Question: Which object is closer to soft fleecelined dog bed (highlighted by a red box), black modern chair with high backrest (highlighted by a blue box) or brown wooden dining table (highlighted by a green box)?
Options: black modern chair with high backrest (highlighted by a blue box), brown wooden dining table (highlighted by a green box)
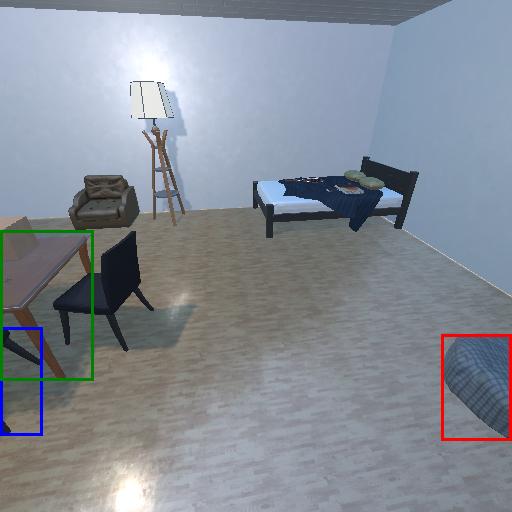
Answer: black modern chair with high backrest (highlighted by a blue box)